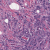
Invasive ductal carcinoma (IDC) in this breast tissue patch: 1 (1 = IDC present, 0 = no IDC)